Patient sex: F
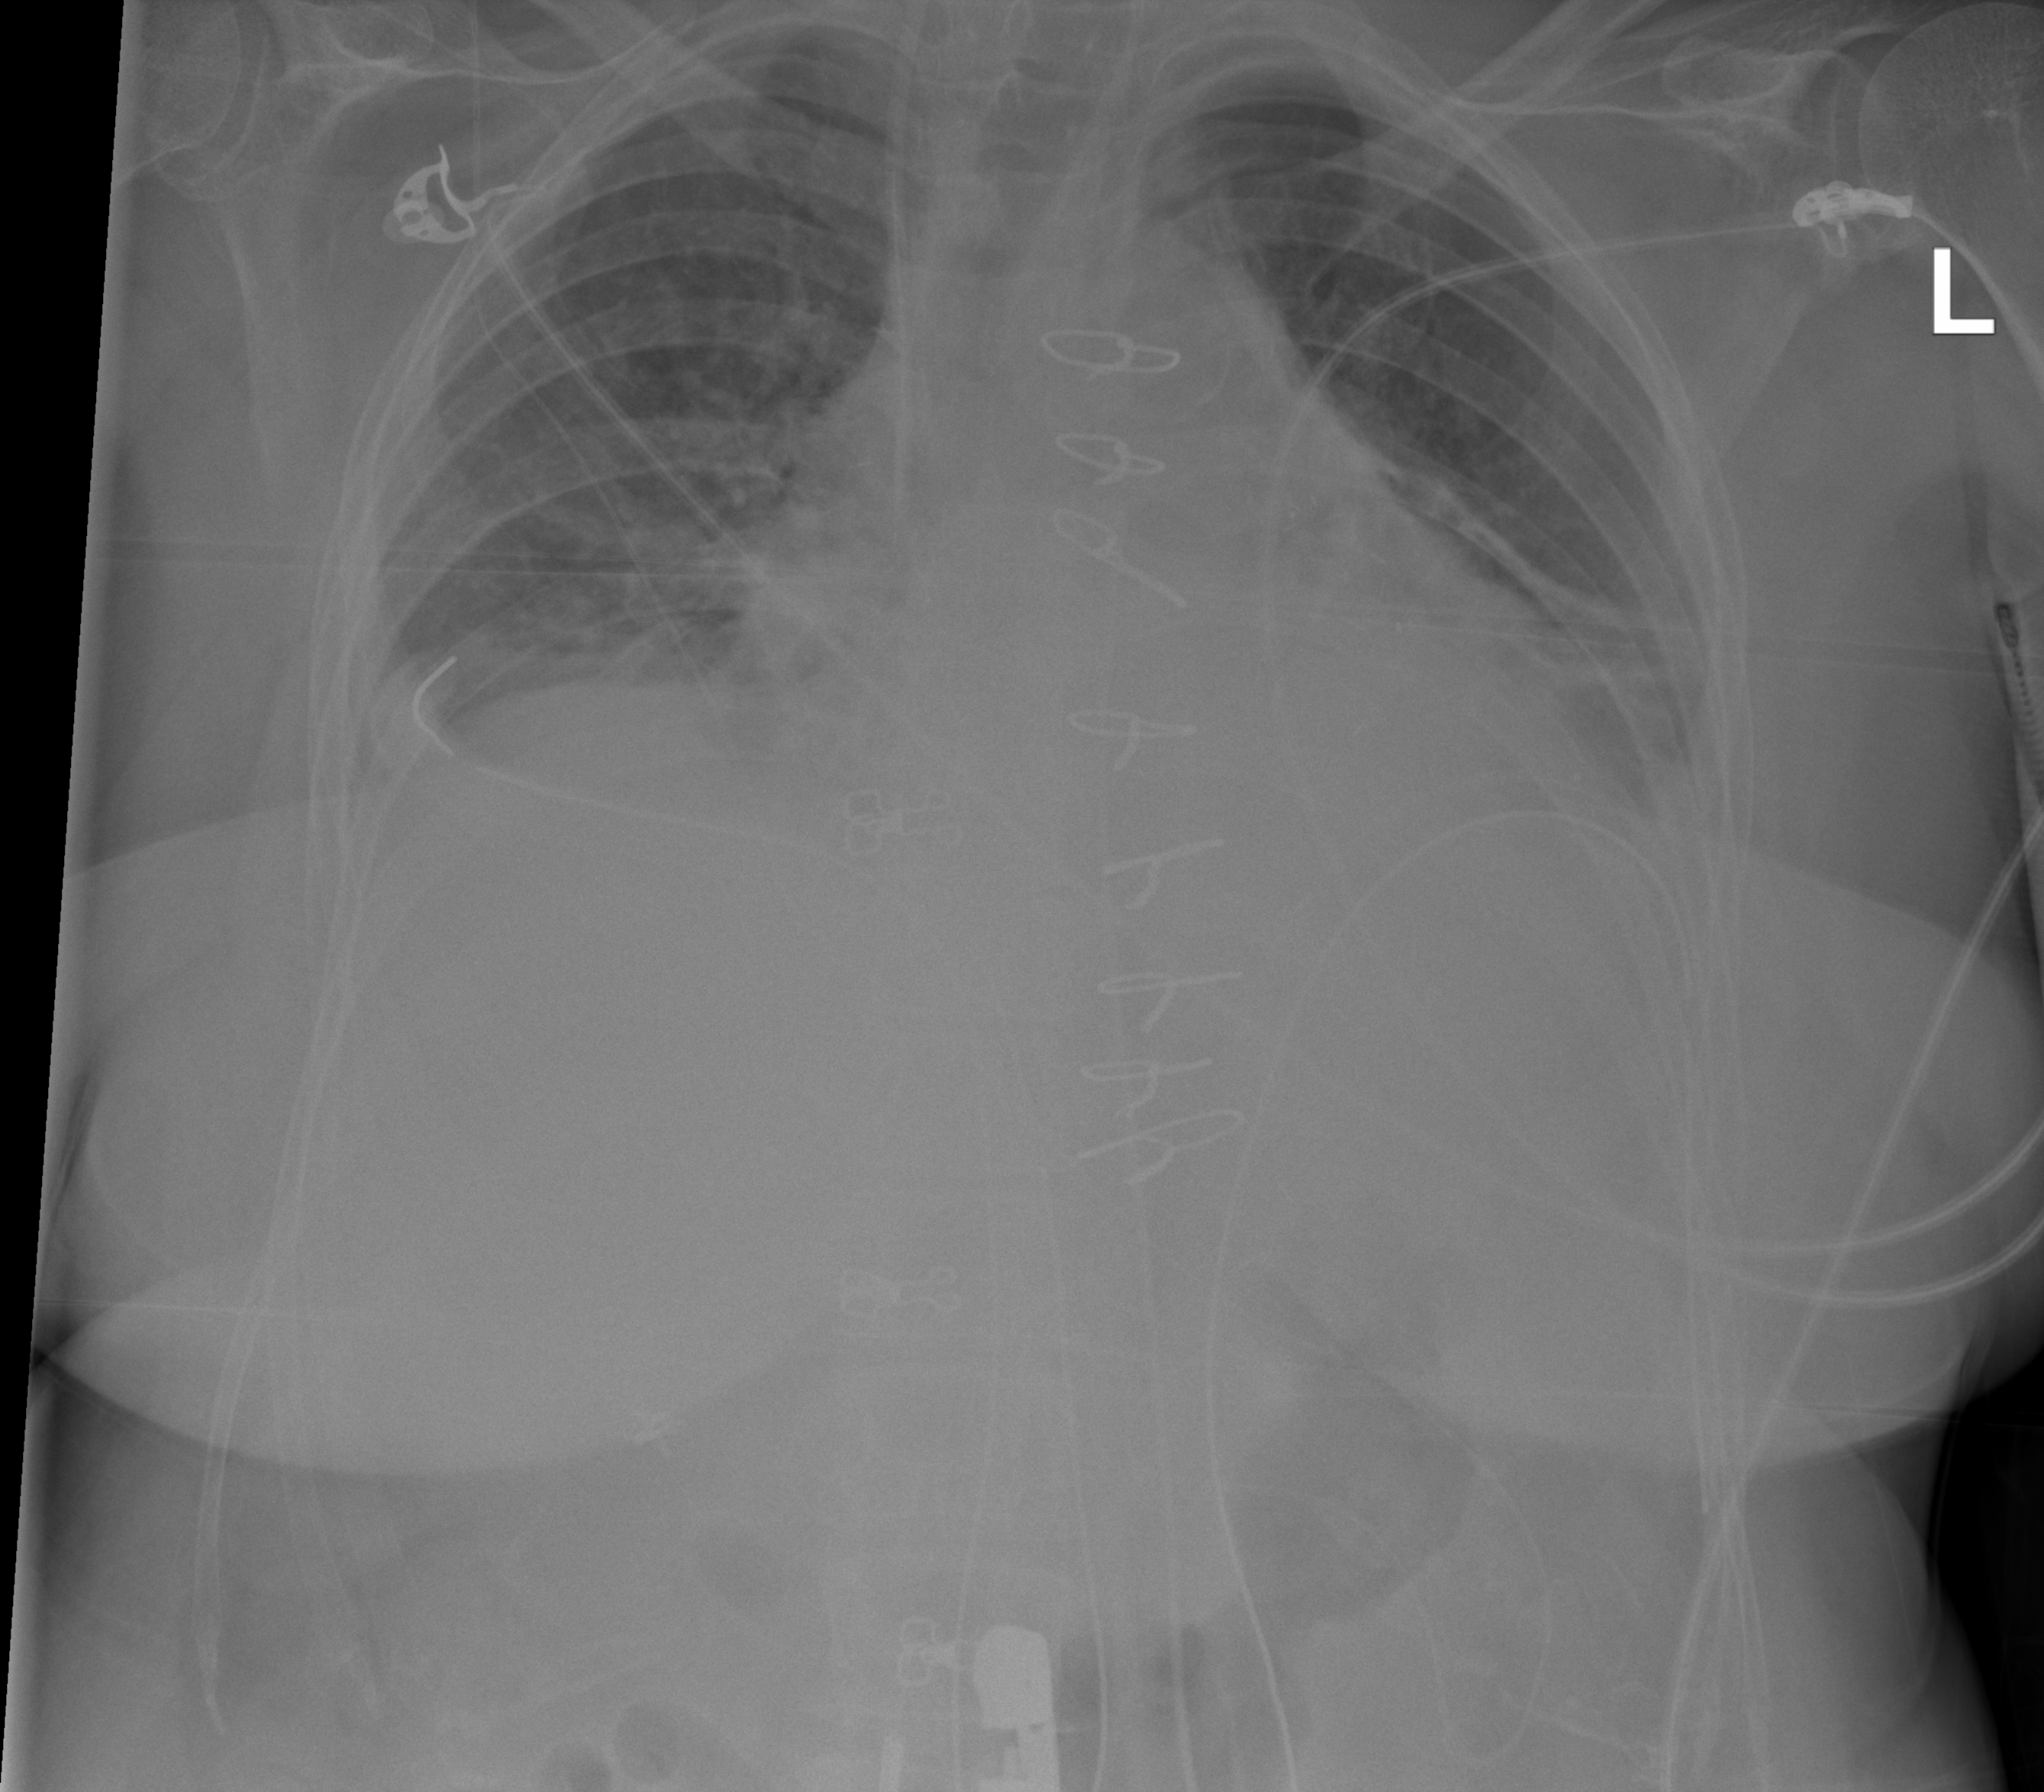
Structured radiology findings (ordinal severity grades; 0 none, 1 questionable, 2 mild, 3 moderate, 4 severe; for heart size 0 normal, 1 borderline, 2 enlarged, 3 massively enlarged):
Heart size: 0
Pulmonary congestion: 0
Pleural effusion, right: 1
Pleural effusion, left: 1
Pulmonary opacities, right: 0
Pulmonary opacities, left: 0
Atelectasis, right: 2
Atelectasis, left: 1